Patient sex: F
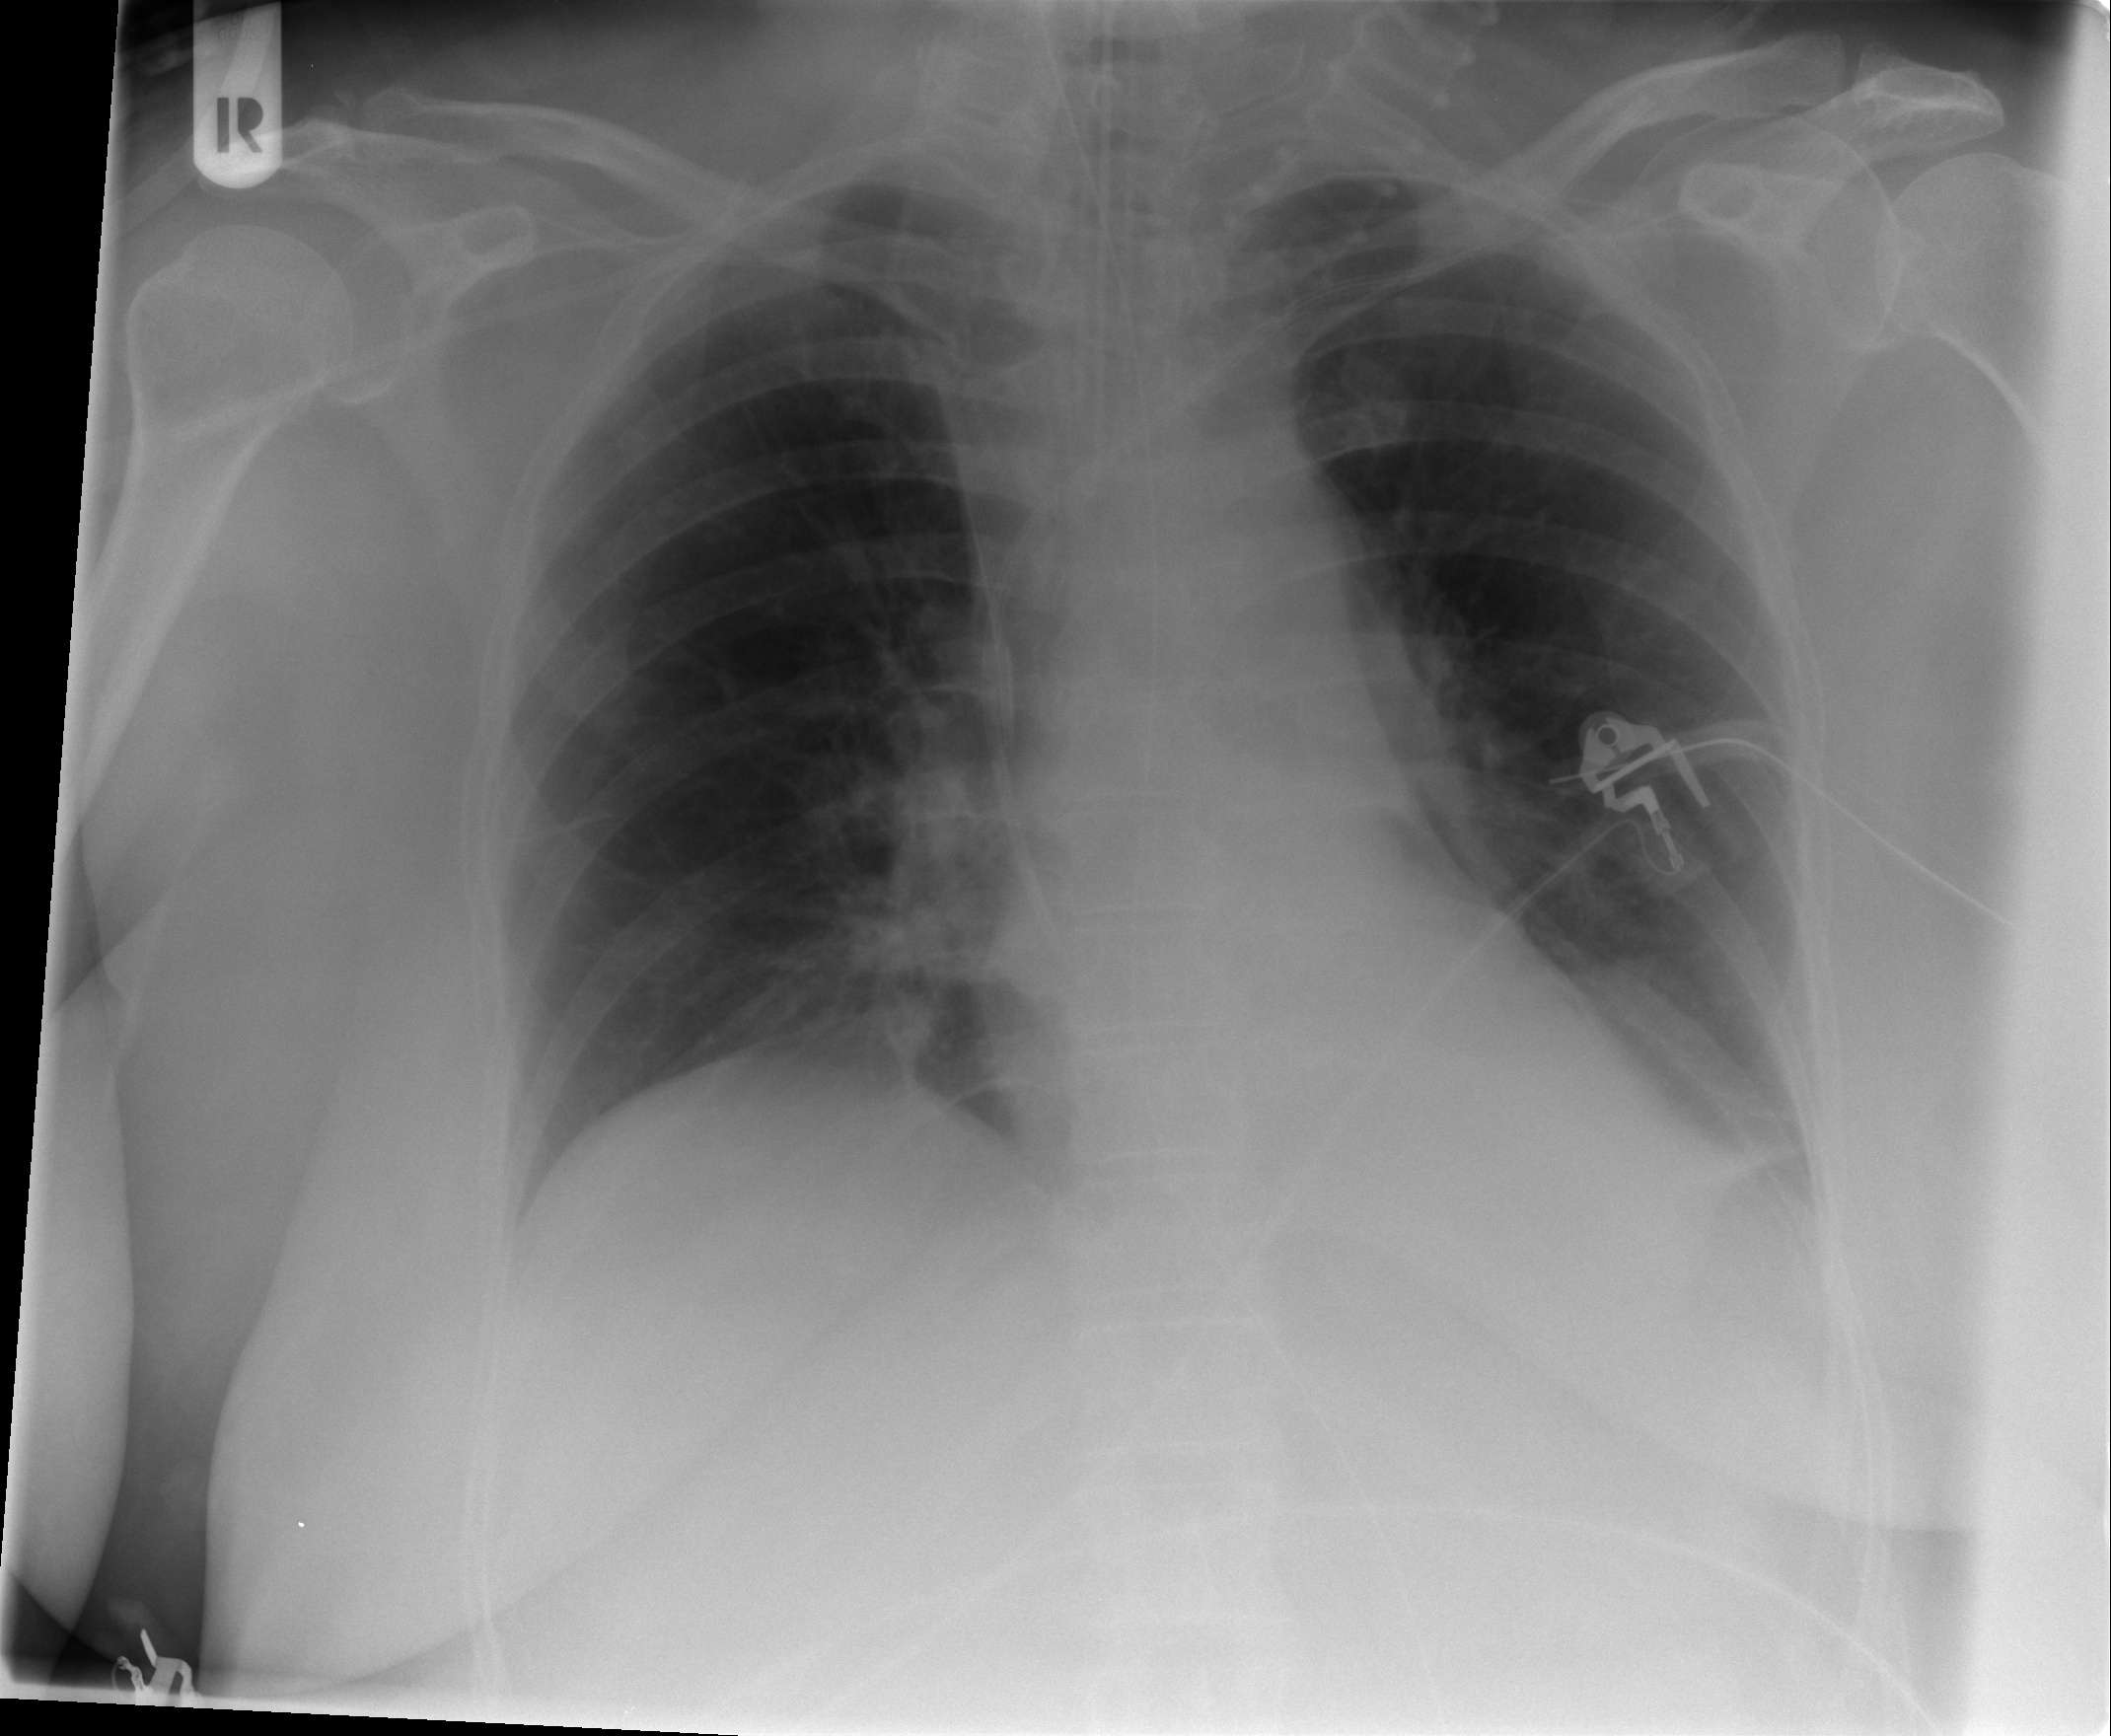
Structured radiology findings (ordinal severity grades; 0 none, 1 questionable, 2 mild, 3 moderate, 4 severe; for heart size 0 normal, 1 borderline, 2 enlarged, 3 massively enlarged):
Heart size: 0
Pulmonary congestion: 0
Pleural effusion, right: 0
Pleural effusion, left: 0
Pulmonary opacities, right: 0
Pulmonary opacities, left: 0
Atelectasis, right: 1
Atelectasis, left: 2